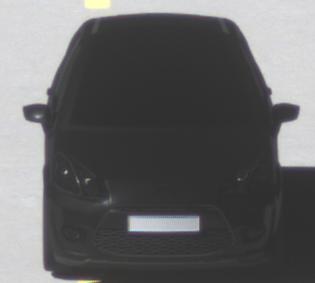
Make: Citroen
Model: C3 1.1
Detailed model: C3 (II)
Model produced from: 2010/01
Model produced until: 2012/03
Doors: 5
Color: black
Road condition: dry road
Daytime: morning or afternoon
Contrast: high contrast